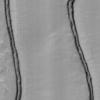
Label: not_dusty